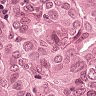
Metastatic tissue present: yes